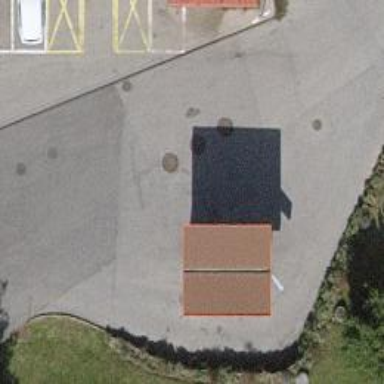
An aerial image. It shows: Fuel vending machine.